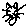
Label: cat